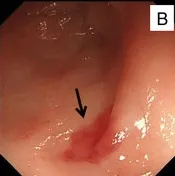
Colonoscopy findings. Colonoscopy images showing patchy erythema in the sigmoid colon.
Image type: endoscopy (gi_endoscopy)